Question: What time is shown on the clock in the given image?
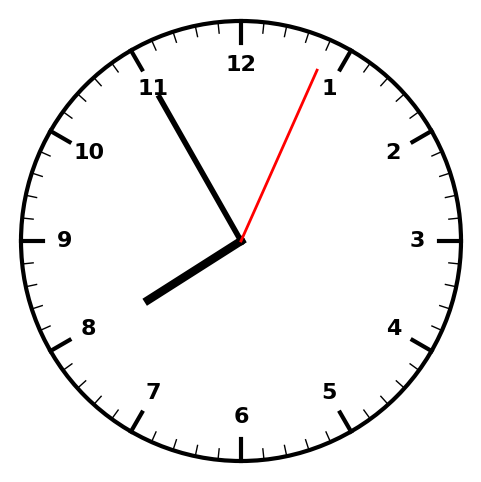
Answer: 07:55:04